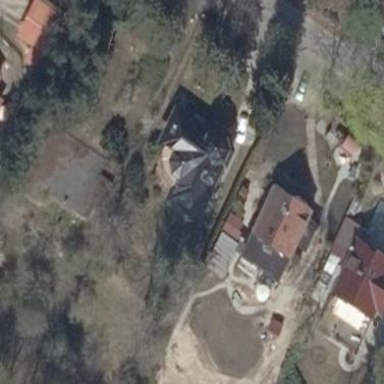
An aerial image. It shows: Detached building with hipped roof shape.